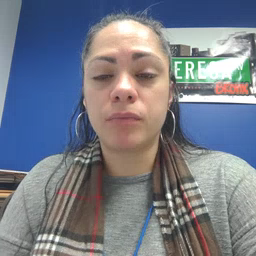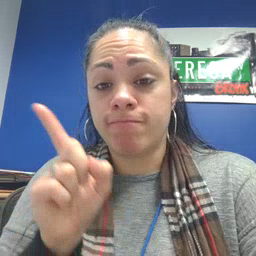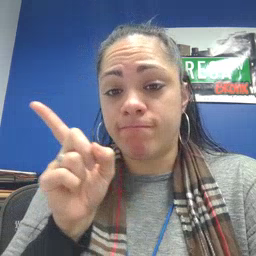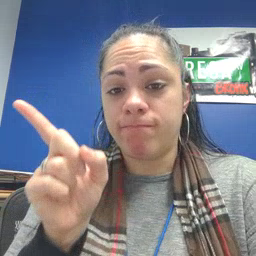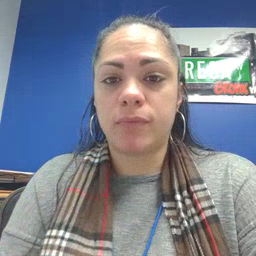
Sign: hesheit